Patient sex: M
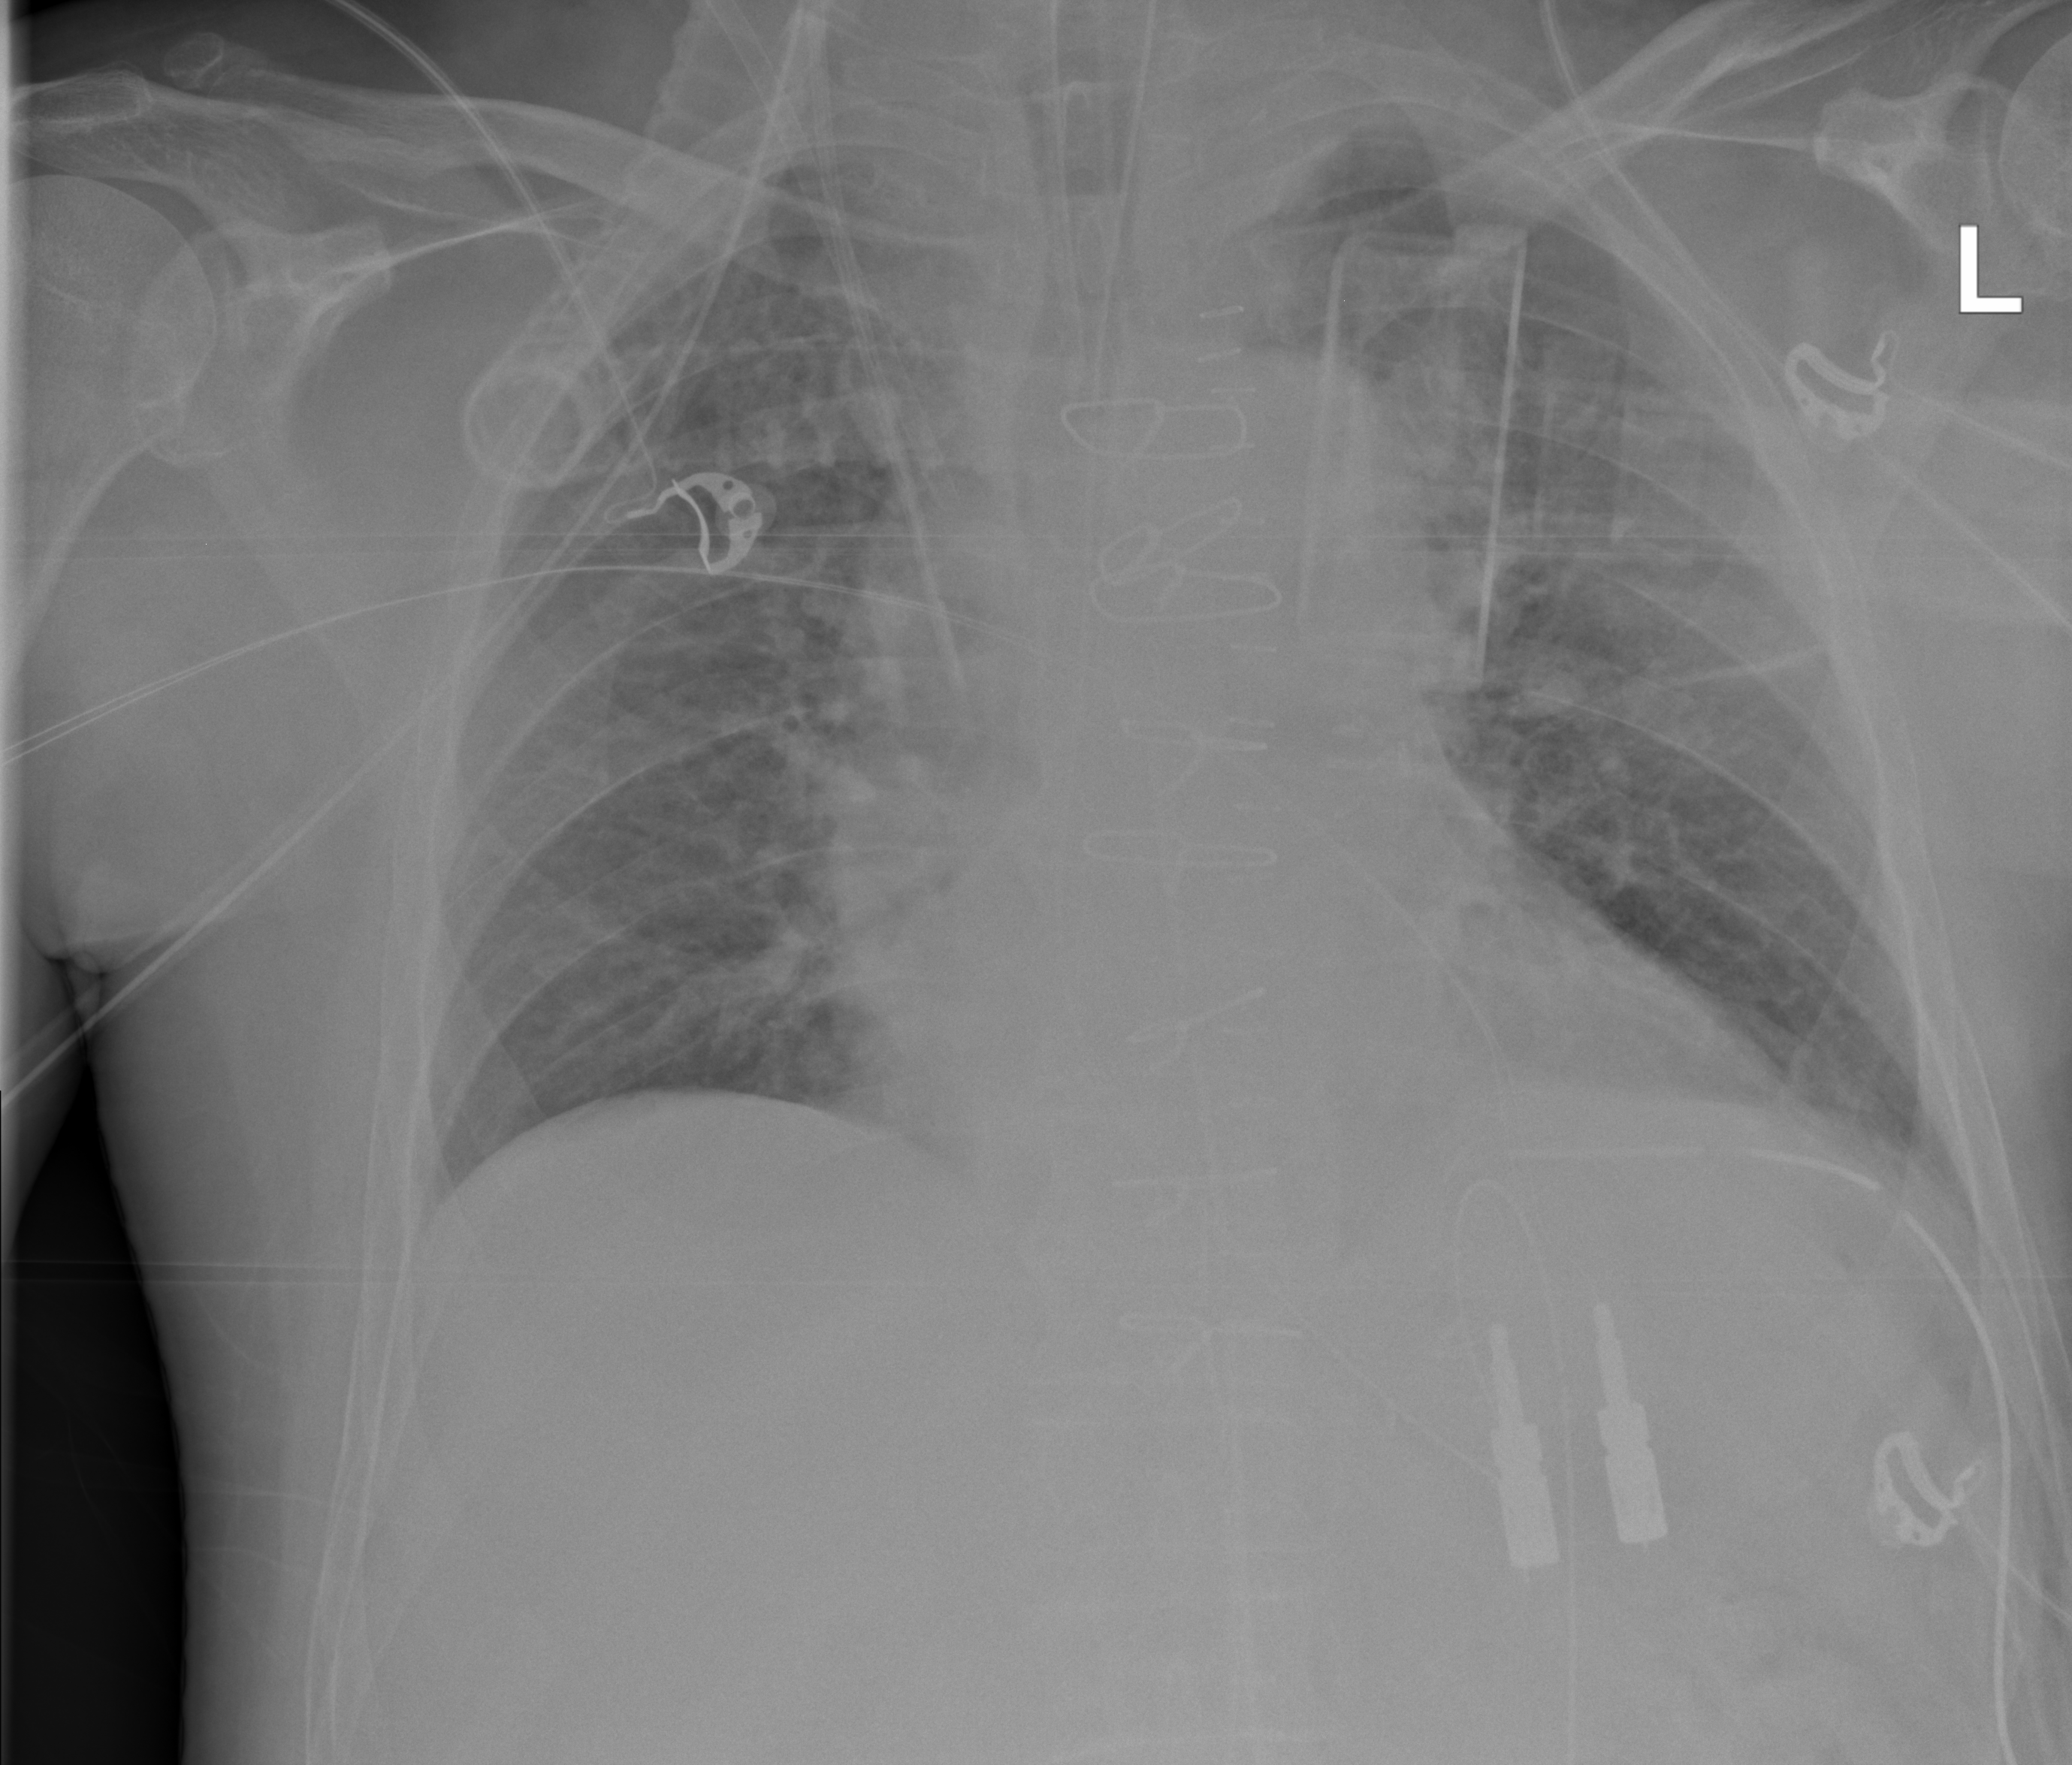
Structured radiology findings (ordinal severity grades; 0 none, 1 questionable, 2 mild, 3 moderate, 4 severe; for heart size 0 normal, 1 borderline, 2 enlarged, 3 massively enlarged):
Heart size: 0
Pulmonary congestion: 2
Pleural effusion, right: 0
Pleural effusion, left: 0
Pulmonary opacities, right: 0
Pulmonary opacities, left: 0
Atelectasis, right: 0
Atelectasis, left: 0